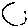
Label: circle